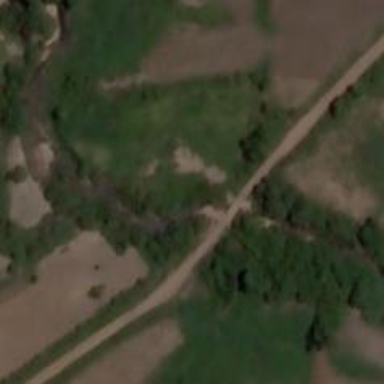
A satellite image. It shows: Unclassified road on bridge.